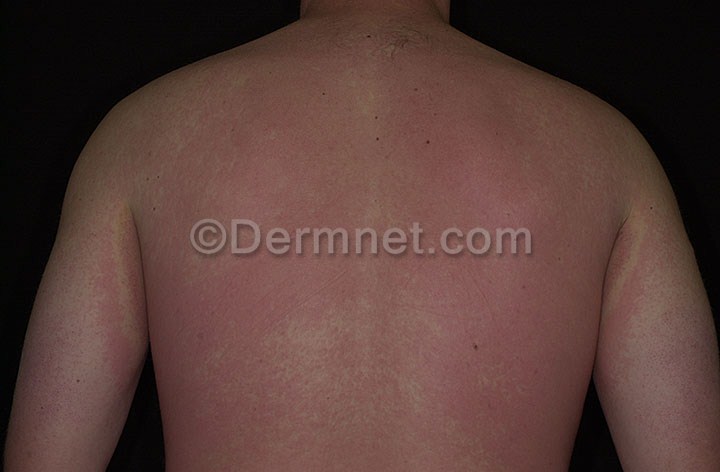
Disease: Exanthems and Drug Eruptions